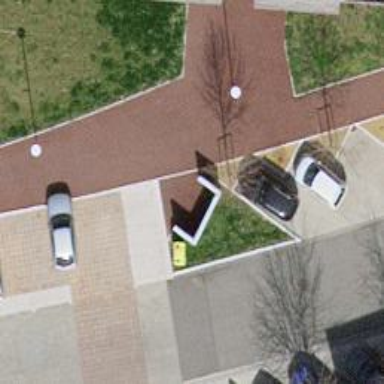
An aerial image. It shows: Footway with fine gravel surface.